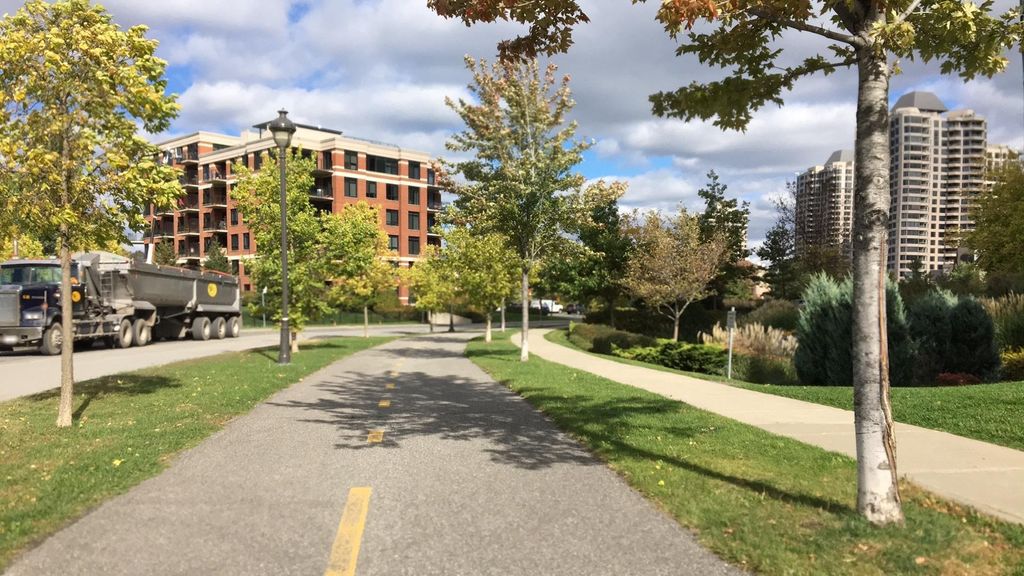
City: montreal